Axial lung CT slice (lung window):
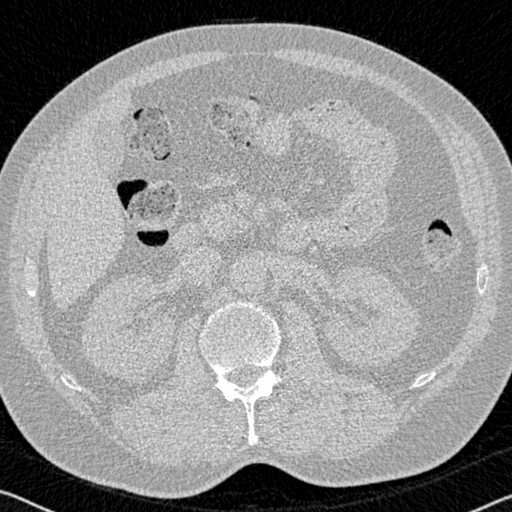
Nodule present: no